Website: lowes
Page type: order-returns
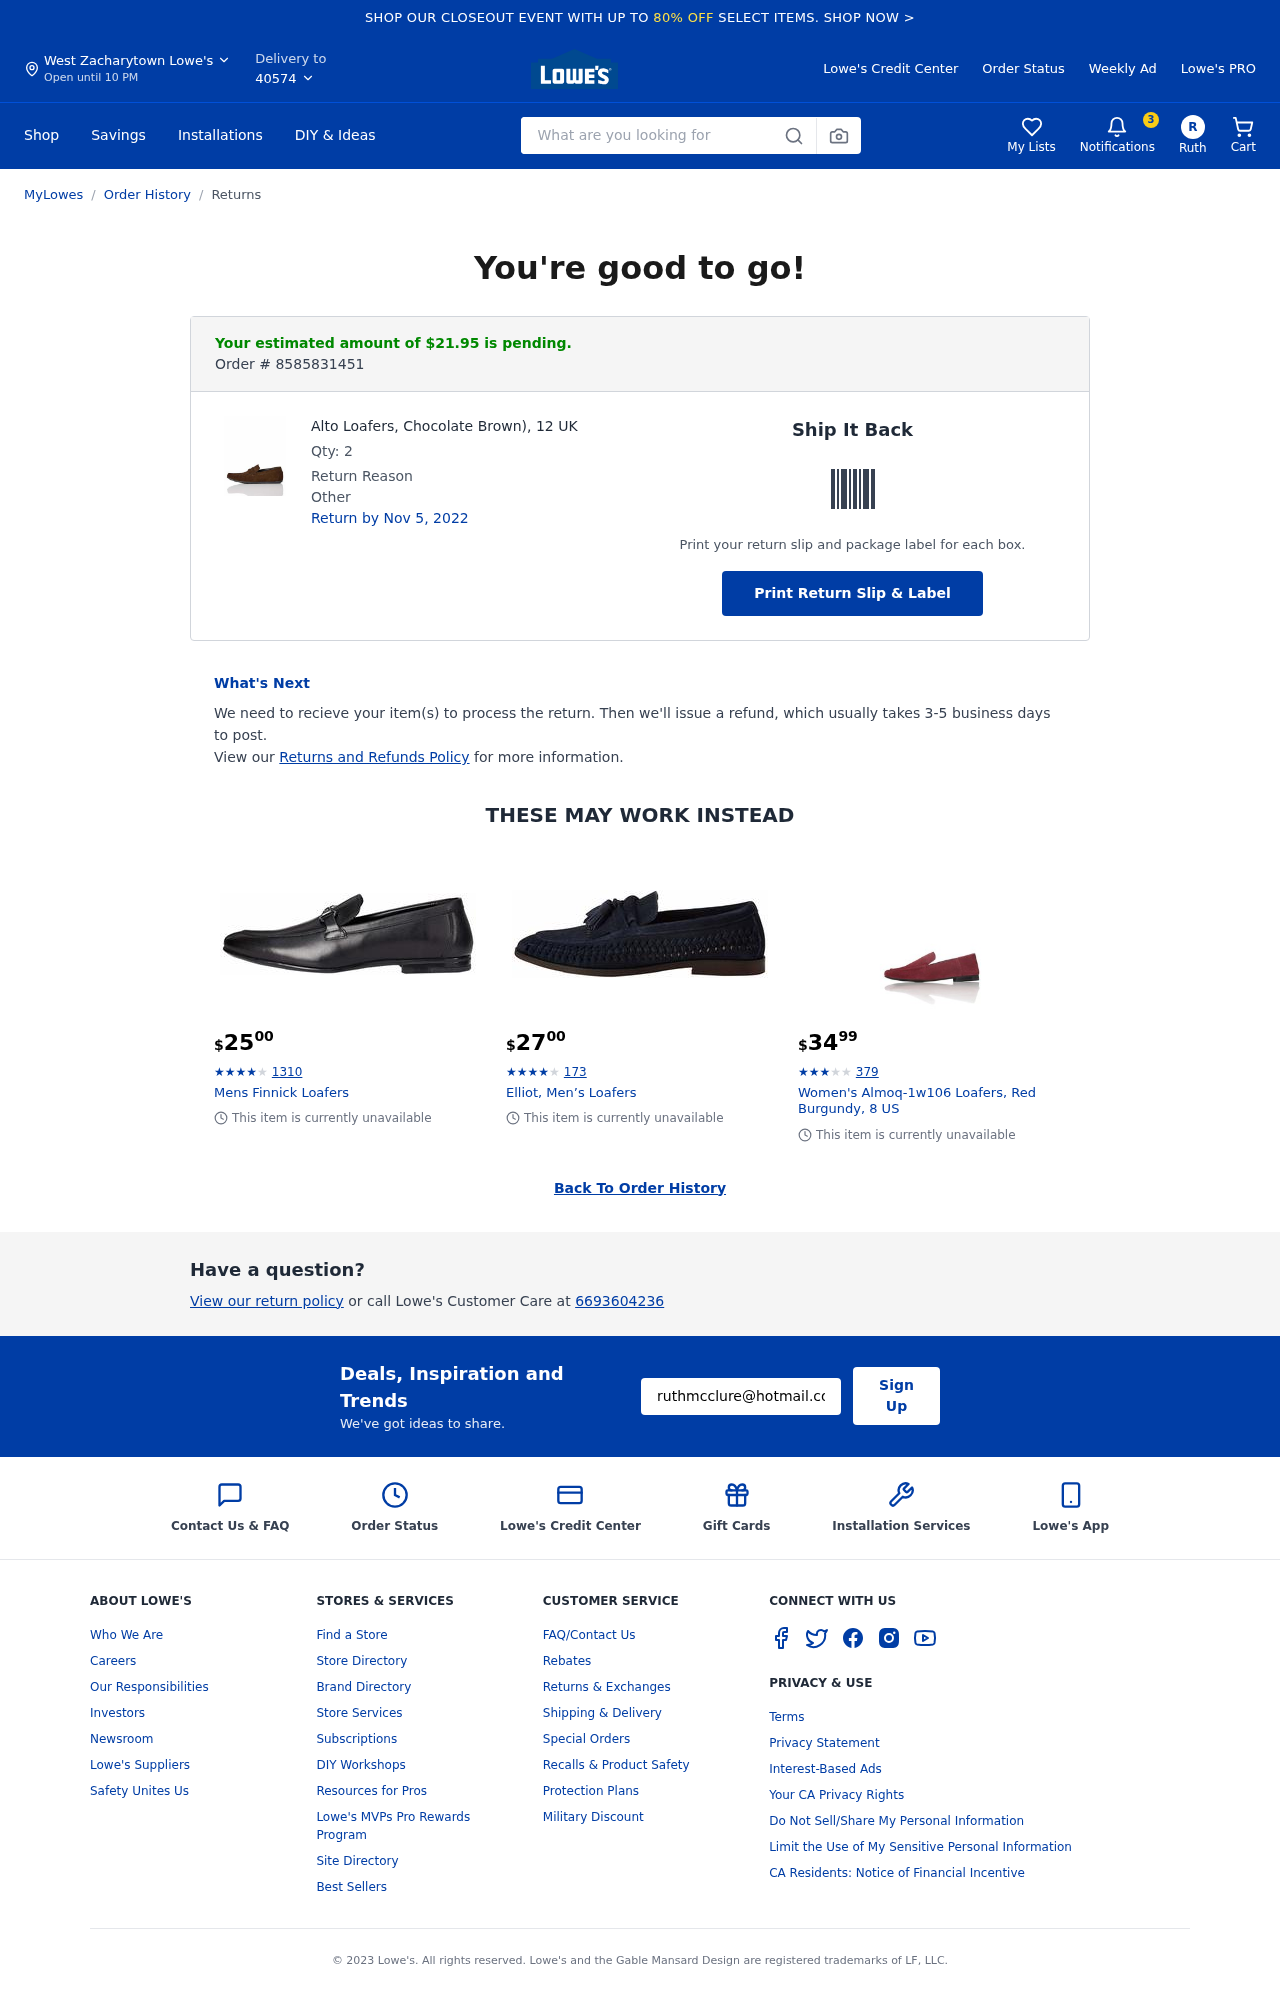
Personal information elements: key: PII_CITY
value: West Zacharytown
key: PII_EMAIL
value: ruthmcclure@hotmail.com
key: PII_FIRSTNAME
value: Ruth
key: PII_PHONE
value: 6693604236
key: PII_POSTCODE
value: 40574
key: PII_FIRSTNAME_INITIAL
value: R
Product elements: key: PRODUCT1_NAME
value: Alto Loafers, Chocolate Brown), 12 UK
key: PRODUCT1_QUANTITY
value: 2
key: PRODUCT2_NAME
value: Mens Finnick Loafers
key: PRODUCT2_NUM_RATINGS
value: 1310
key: PRODUCT2_PRICE
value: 25
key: PRODUCT2_RATING
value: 4.4
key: PRODUCT3_NAME
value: Elliot, Men’s Loafers
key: PRODUCT3_NUM_RATINGS
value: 173
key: PRODUCT3_PRICE
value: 27
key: PRODUCT3_RATING
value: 4.2
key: PRODUCT4_NAME
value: Women's Almoq-1w106 Loafers, Red Burgundy, 8 US
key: PRODUCT4_NUM_RATINGS
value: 379
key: PRODUCT4_PRICE
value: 34.99
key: PRODUCT4_RATING
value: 3.9
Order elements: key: ORDER_NUM_ITEMS
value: Cart
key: ORDER_TOTAL
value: Your estimated amount of $21.95 is pending.
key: ORDER_ID
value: Order # 8585831451
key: ORDER_RETURN_BY_DATE
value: Return by Nov 5, 2022
Search elements: key: HEADER_SEARCH
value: What are you looking for
Other elements: key: NOTIFICATION_COUNT
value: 3